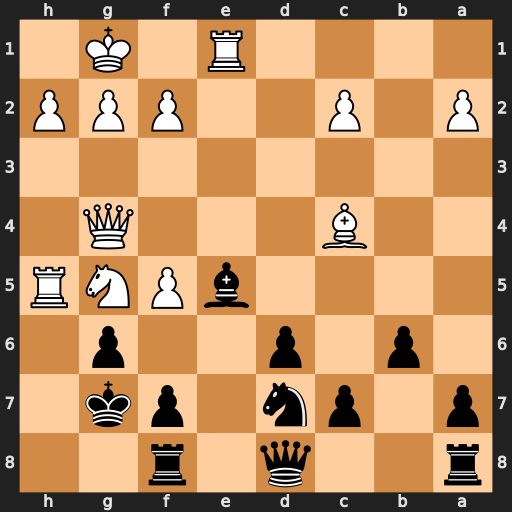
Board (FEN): r2q1r2/p1pn1pk1/1p1p2p1/4bPNR/2B3Q1/8/P1P2PPP/4R1K1
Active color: b
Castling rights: -
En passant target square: -
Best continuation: gxh5 Qxh5 Nf6